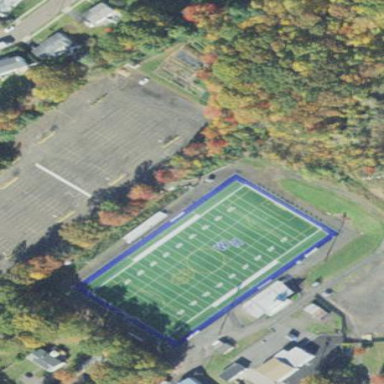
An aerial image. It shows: American football pitch for leisure and sport activities.